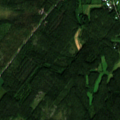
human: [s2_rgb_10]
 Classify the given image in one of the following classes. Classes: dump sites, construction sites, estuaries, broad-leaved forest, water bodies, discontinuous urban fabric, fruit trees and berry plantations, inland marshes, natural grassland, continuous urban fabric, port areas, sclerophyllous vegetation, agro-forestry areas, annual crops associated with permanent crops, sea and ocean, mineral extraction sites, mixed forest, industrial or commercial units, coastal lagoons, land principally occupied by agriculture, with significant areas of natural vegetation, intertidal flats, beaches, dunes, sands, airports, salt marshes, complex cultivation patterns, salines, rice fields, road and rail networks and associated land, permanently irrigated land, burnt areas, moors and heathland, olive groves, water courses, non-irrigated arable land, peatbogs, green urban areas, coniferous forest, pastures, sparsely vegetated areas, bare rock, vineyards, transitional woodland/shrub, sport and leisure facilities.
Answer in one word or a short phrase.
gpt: discontinuous urban fabric, non-irrigated arable land, land principally occupied by agriculture, with significant areas of natural vegetation, coniferous forest, mixed forest